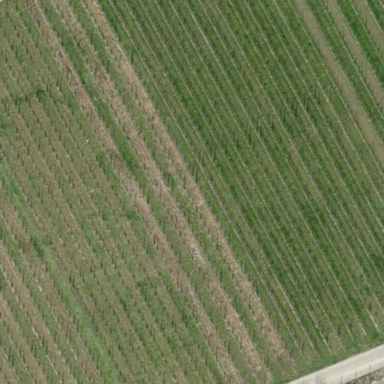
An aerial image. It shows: Vineyard with grape crops.